Question: I am using jQuery datepicker to show some blocked dates of apartments. I am just taking all the blocked dates into array and giving styles to all dates like this.
'''
for (i = 0; i < activeDays.length; i++)
{
if($.inArray(y + '-' + (m+1) + '-' + d,activeDays) != -1) {
return [true, 'css-class-to-highlight', ''];
}
'''
CSS
'''
<style>
.css-class-to-highlight a{
background-color : Red !important;
background-image :none !important;
color: White !important;
font-weight:bold !important;
}
</style>
'''
This is the result

And my requirement is I need to show first date and last date of the blocked dates as half available. which means half of the date in red color. How can I do it using css or javascript? any ideas?
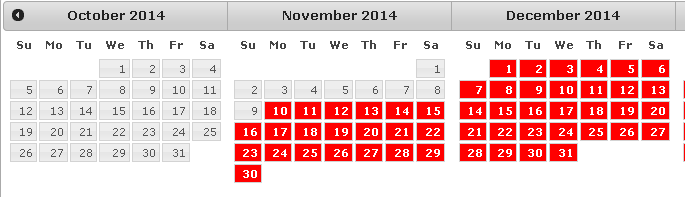
Answer: You can apply css's property to div as below:
'''
.css-class-to-highlight a{
background : linear-gradient(red 50%, green 50%);
background-image :none !important;
color: White !important;
font-weight:bold !important;
}
'''
You can even make beautiful gradients out of by calculating more colors and percentages. <URL>.
<URL>